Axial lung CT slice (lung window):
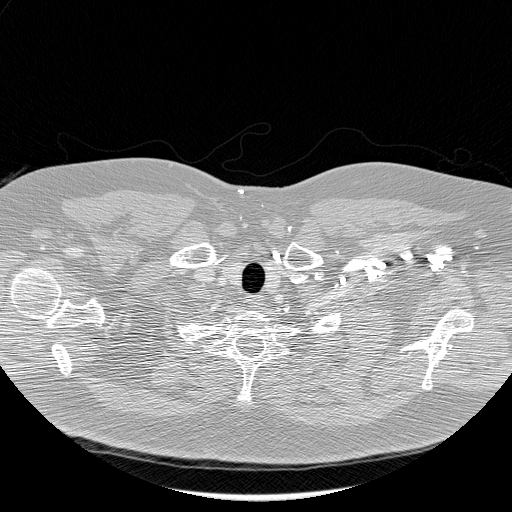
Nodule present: no